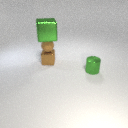
small brown rubber sphere below large green metal cube